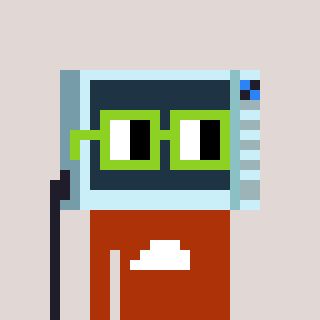
a pixel art character with square light green glasses, a microwave-shaped head and a hotbrown-colored body on a warm background